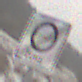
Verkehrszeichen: EndeUmweltzone
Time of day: Midday
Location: Outdoor (Nature)
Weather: Overcast
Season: Winter
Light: Natural